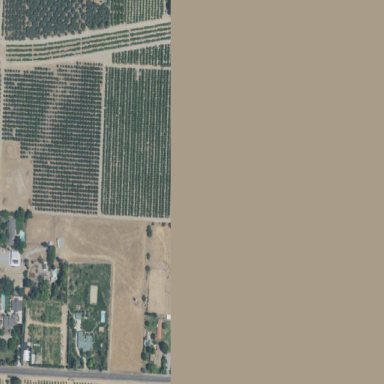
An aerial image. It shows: Orchard.